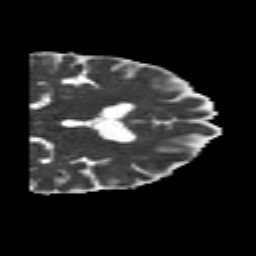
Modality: MD
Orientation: coronal
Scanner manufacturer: siemens
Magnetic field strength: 3 T
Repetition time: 6.8 s
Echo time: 0.093 s